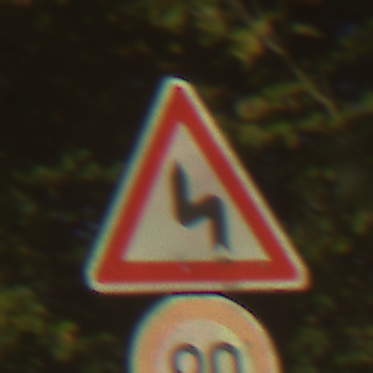
Verkehrszeichen: DoppelkurveZunaechstLinks
Zusatzzeichen unten: Geschwindigkeit90
Umgebung: Outdoor, Nature
Tageszeit: SunriseSunset
Wetter: PartlyCloudy
Licht: Natural
Jahreszeit: NotSpecified
Kontrast: HighContrast